Question: I'm using 'ActionBar' of 'AppCompact' with tabs and 'ViewPager'.
How can I implement moving (with the fragment) tabs indicator like in Onavo app?
I tried to use 'PagerTitleStrip' but didn't succeed.

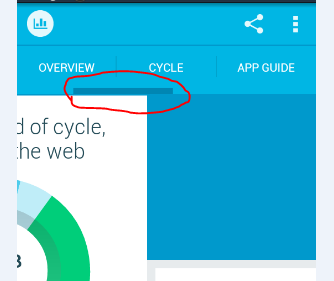
Answer: There is a library called "PagerSlidingTabStrip" that does exactly what you want: <URL>
> Interactive paging indicator widget, compatible with the ViewPager from the Android Support Library.
Include the PagerSlidingTabStrip widget in your view. This should usually be placed adjacent to the ViewPager it represents.
'''
<com.astuetz.viewpager.extensions.PagerSlidingTabStrip
android:id="@+id/tabs"
android:layout_width="match_parent"
android:layout_height="48dip" />
'''
In your onCreate method (or onCreateView for a fragment), bind the widget to the ViewPager.
'''
// Set the pager with an adapter
ViewPager pager = (ViewPager) findViewById(R.id.pager);
pager.setAdapter(new TestAdapter(getSupportFragmentManager()));
// Bind the widget to the adapter
PagerSlidingTabStrip tabs = (PagerSlidingTabStrip) findViewById(R.id.tabs);
tabs.setViewPager(pager);
'''
(Optional) If you use an OnPageChangeListener with your view pager you should set it in the widget rather than on the pager directly.
'''
// continued from above
tabs.setOnPageChangeListener(mPageChangeListener);
'''